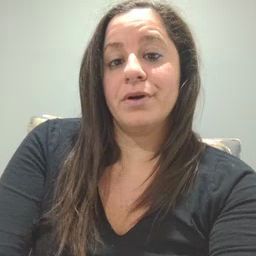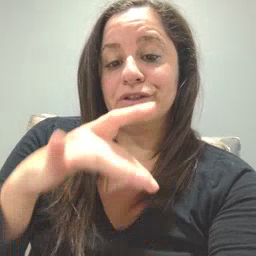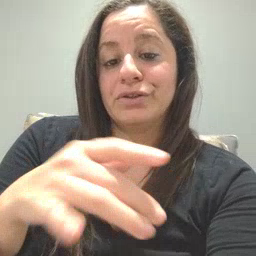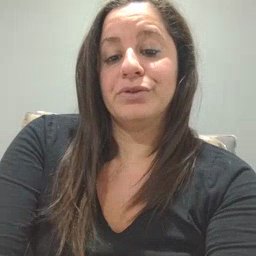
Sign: touch